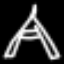
Label: The Eiffel Tower